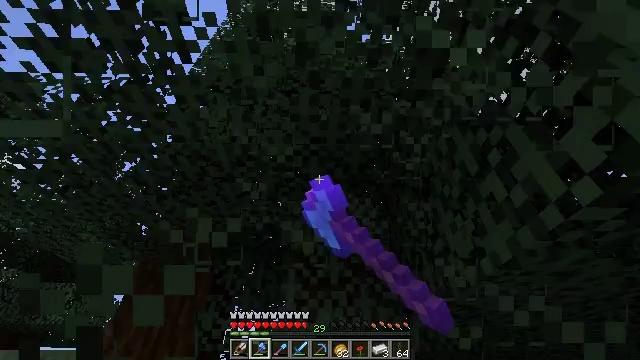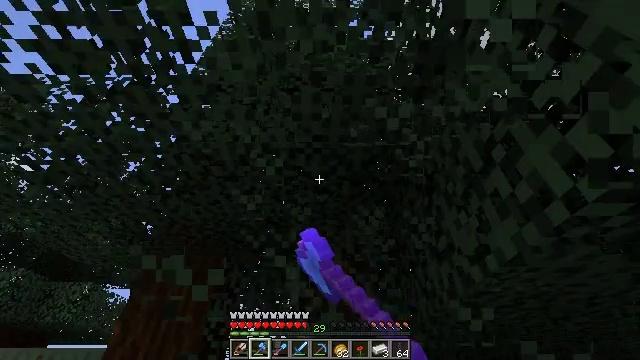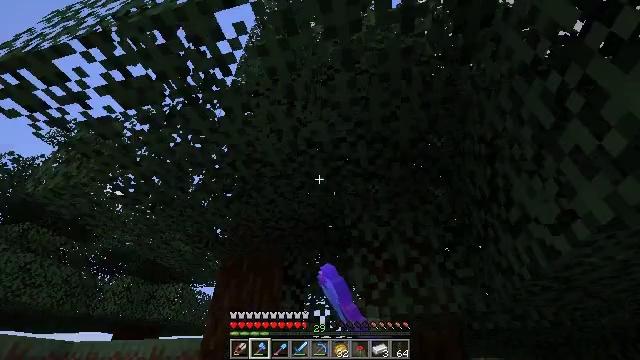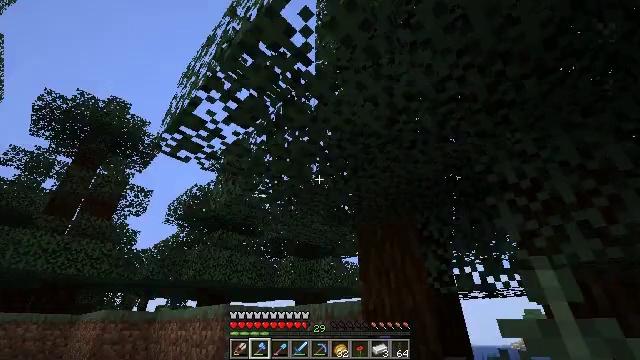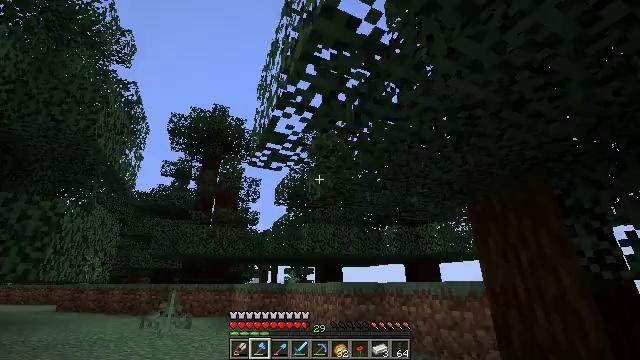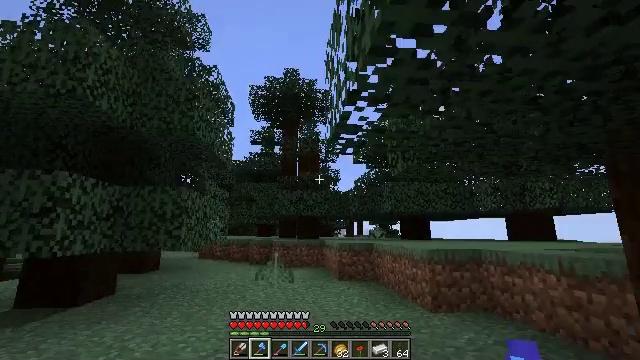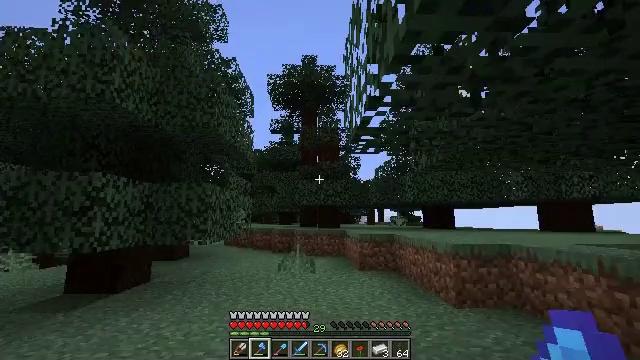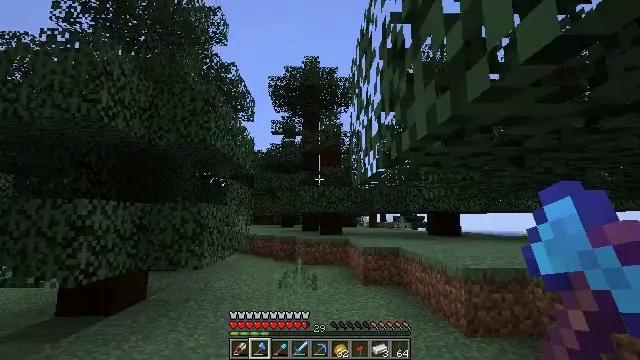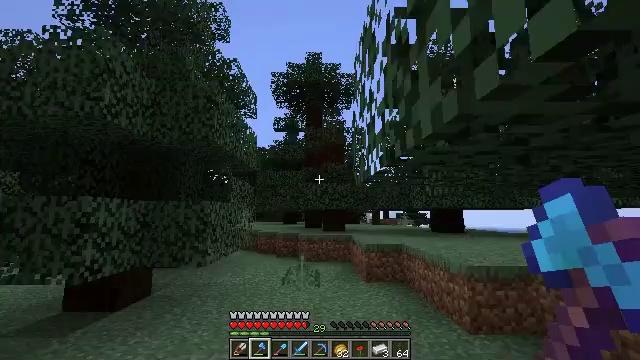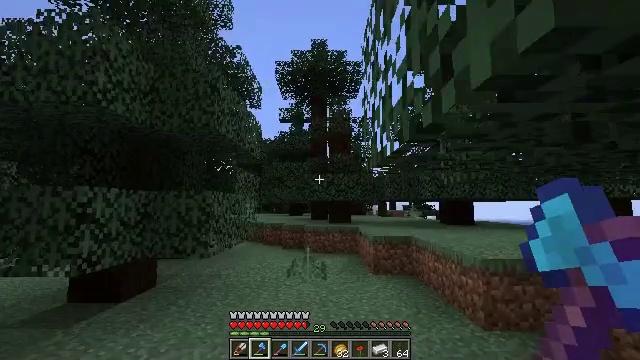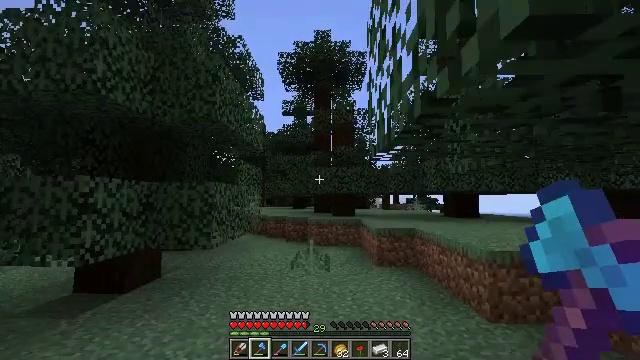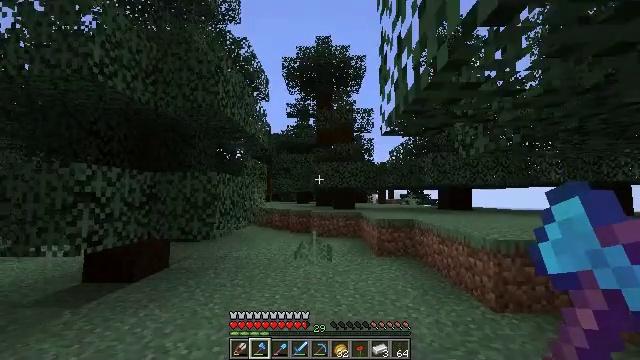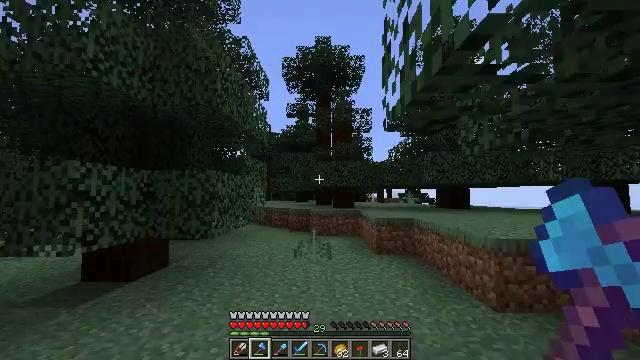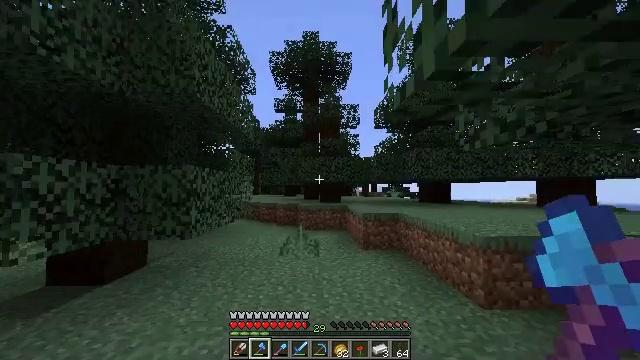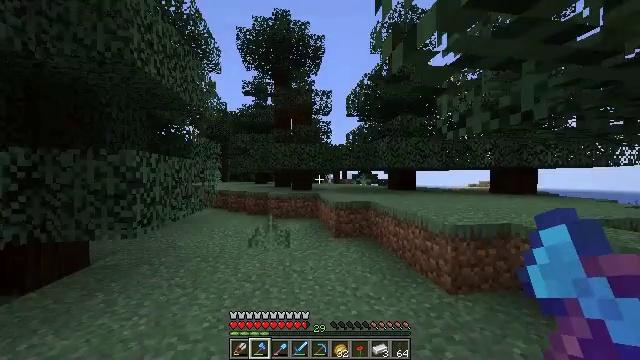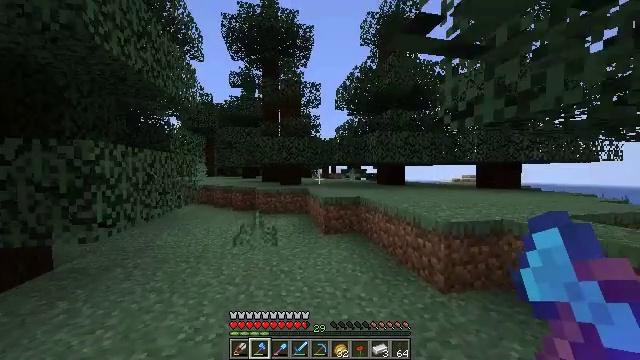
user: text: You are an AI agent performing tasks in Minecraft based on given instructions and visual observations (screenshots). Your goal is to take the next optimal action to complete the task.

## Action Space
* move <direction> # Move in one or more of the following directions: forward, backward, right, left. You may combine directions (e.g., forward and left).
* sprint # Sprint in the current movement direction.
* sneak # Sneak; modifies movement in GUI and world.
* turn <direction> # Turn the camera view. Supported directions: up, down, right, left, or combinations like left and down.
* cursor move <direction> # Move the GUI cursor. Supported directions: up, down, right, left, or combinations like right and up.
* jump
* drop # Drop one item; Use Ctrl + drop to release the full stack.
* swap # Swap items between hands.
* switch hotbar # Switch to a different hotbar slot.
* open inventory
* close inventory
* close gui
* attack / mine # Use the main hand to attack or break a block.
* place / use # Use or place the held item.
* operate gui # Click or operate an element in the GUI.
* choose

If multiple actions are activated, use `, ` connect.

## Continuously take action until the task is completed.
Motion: motion action
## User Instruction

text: Dive and mine the kelp.
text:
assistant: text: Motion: attack / mine
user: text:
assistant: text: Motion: move forward, turn left and down
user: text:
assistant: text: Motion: move forward, turn left and down
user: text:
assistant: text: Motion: move forward, turn left and down, jump
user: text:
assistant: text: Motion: move forward, turn left and down, jump
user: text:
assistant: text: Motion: move forward, turn left and down, jump
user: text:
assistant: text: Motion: move forward, jump
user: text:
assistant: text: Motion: move forward, jump
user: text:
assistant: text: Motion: move forward, turn left and down, jump
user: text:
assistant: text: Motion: move forward, sprint, turn down
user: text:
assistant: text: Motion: move forward, sprint
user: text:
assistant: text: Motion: move forward, sprint
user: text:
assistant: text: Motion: move forward, sprint, turn right and down
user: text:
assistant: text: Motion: move forward, sprint, turn right and down
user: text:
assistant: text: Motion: move forward, turn right and down
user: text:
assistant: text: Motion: move forward, sprint
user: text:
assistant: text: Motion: move forward, sprint, turn right
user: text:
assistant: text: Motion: move forward, sprint, turn right
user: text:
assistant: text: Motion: move forward, sprint, turn right
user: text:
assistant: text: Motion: move forward, turn right
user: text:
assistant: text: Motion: move forward, turn right
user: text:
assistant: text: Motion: move forward, turn right and down
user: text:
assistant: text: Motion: move forward, turn right and down
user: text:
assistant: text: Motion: move forward, turn right and down
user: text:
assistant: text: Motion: move forward, turn right and down, jump
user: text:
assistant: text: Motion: move forward, turn right and down, jump
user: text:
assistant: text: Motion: move forward, turn right and down, jump
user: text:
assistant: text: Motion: move forward, turn right, jump
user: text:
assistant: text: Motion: move forward, turn right, jump
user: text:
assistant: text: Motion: move forward, turn right